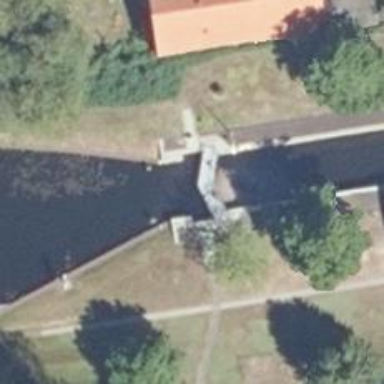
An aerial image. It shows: Lock gate on waterway.